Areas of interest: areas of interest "Industrial Park"
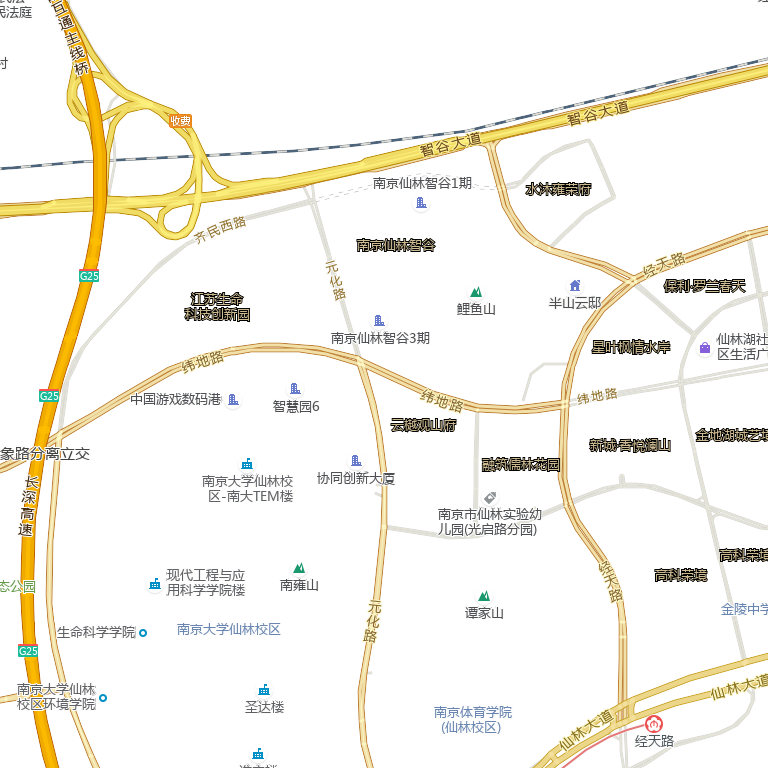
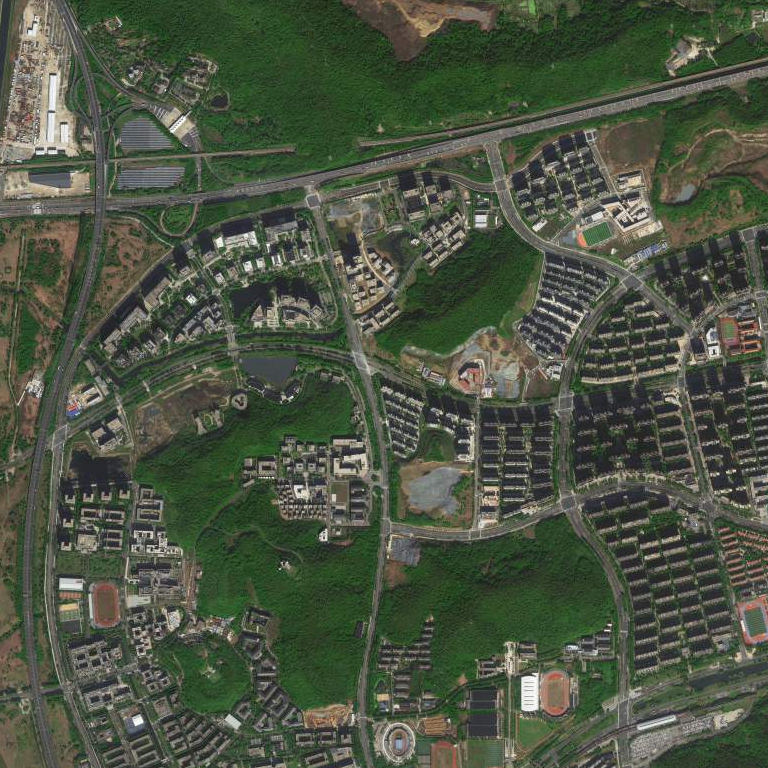